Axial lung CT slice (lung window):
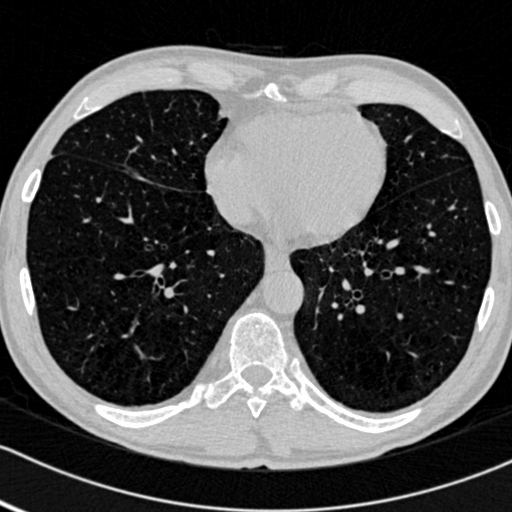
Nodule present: no